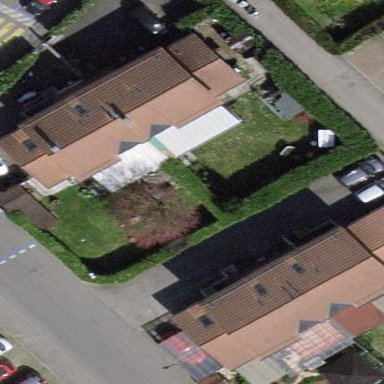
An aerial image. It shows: Garden enclosed by fence.